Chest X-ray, PA view. Patient: 20 years old, sex M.
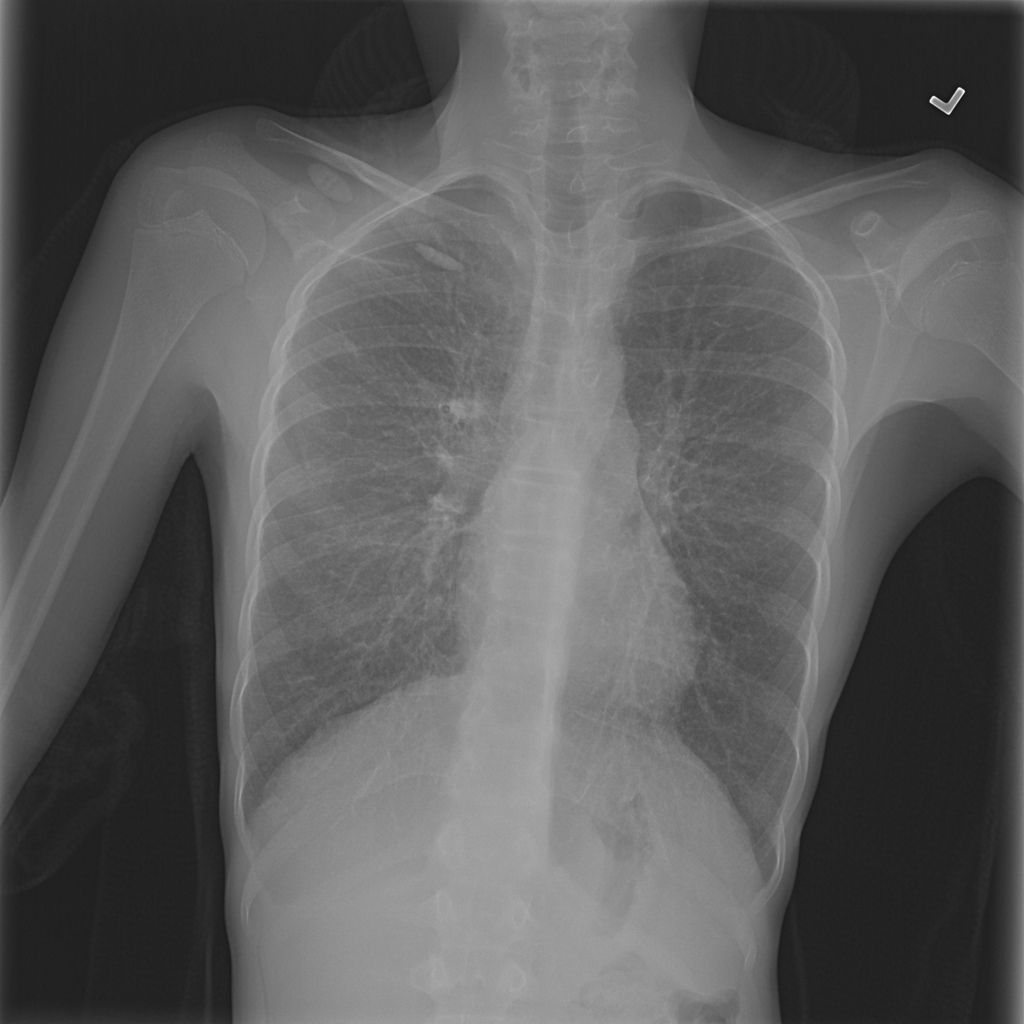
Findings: Infiltration